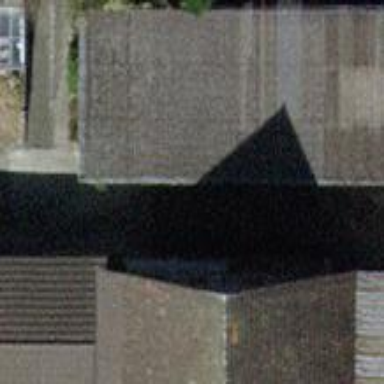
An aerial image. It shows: Shed.